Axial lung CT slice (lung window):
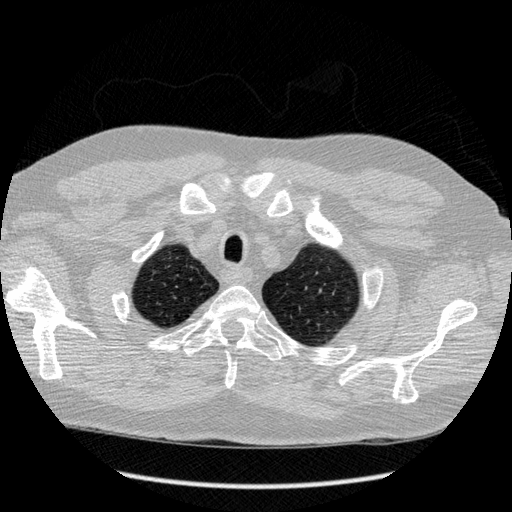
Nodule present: no